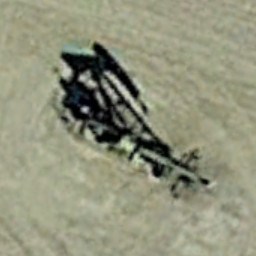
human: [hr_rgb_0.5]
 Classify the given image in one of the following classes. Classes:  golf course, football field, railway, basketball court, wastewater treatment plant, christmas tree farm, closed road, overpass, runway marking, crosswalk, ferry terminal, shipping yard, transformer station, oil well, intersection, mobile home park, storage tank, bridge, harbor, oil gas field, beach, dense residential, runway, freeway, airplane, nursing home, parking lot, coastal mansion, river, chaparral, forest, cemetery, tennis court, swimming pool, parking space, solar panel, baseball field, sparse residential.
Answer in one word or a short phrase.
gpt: oil well